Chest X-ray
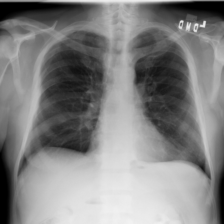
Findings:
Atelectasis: negative
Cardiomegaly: negative
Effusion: negative
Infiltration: negative
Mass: negative
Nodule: negative
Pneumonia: negative
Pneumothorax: negative
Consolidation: negative
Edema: negative
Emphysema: negative
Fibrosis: negative
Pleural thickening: negative
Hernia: negative